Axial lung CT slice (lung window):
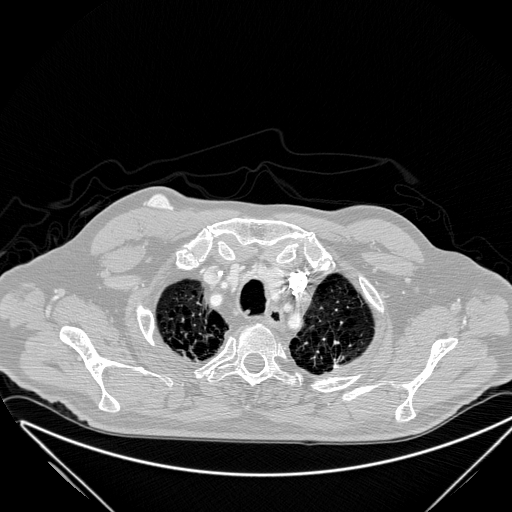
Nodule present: no